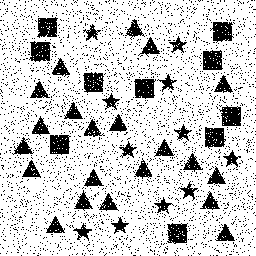
Squares: 10
Triangles: 21
Stars: 11
Total shapes: 42